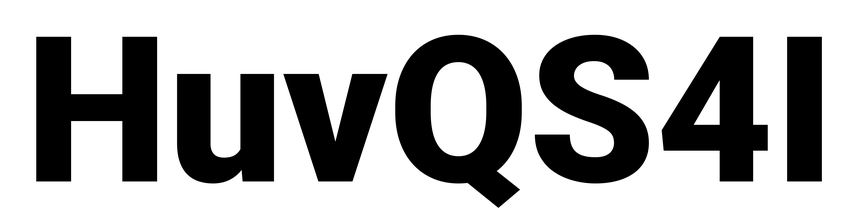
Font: Roboto_Black